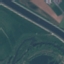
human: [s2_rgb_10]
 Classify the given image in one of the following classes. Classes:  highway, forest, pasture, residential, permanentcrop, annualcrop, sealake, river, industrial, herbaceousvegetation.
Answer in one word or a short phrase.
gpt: River